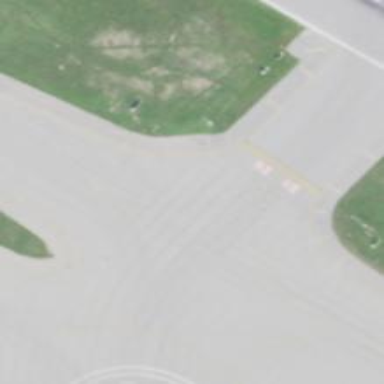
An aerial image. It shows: Image of taxiway at airport.